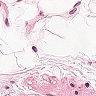
Metastatic tissue present: no